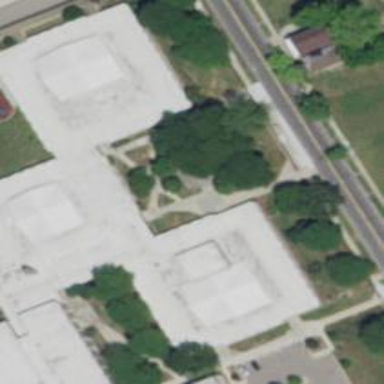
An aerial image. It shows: School.